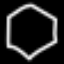
Label: octagon